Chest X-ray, PA view. Patient: 66 years old, sex M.
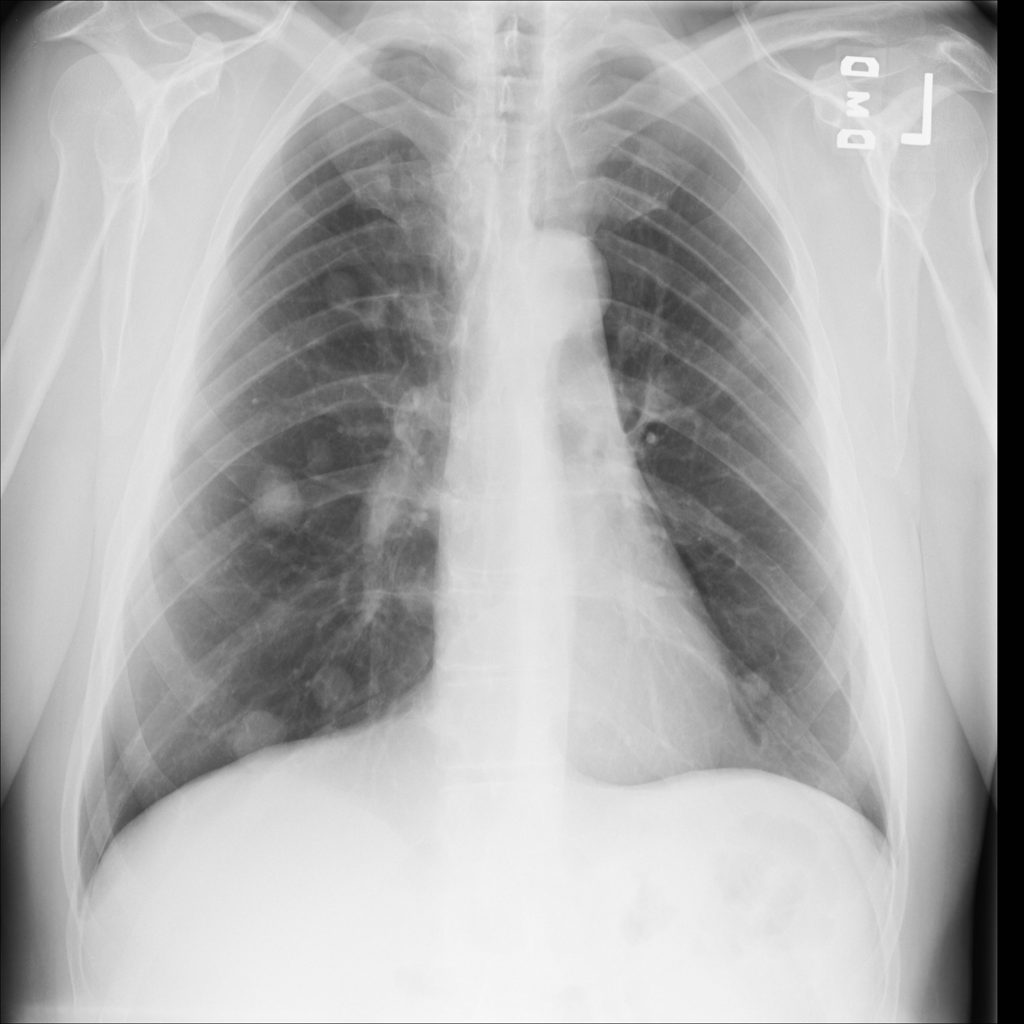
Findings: No Finding